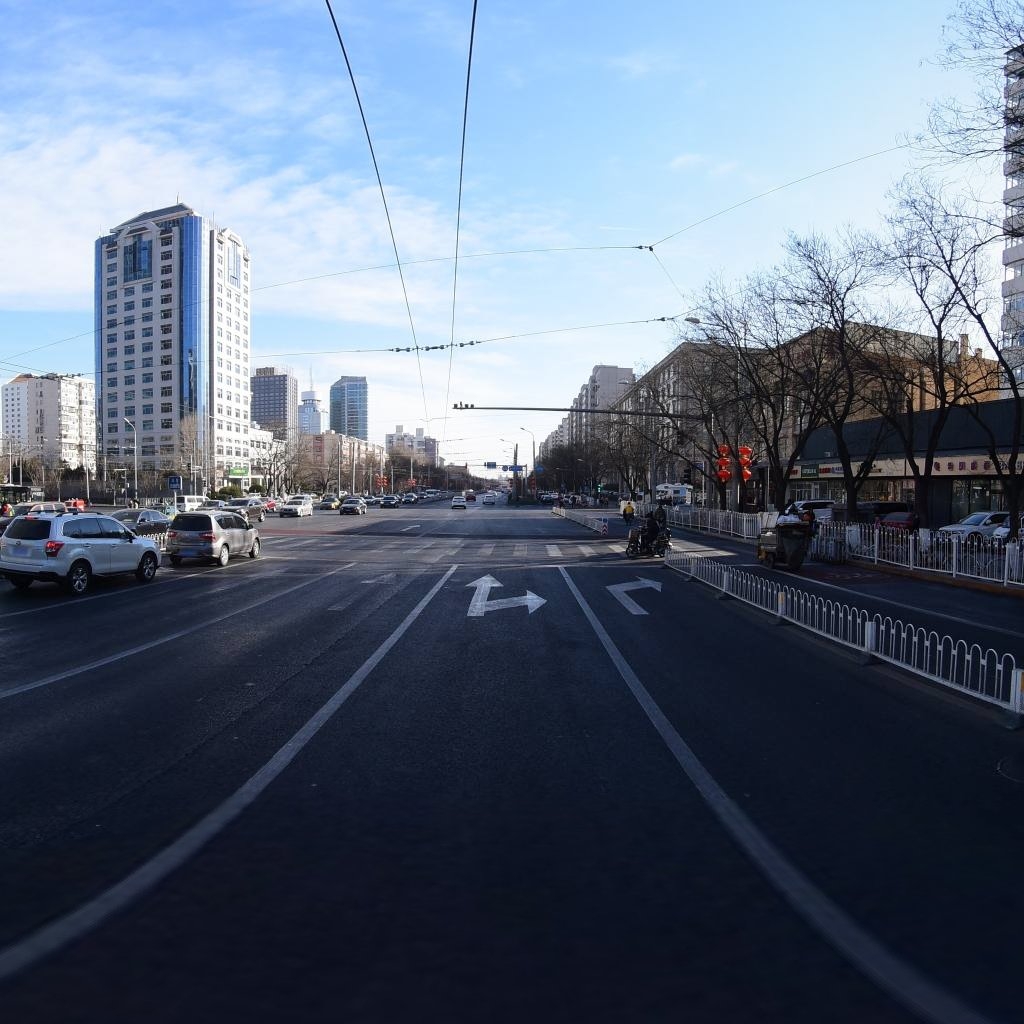
Region: Dongcheng
Road damage annotations: longitudinal crack